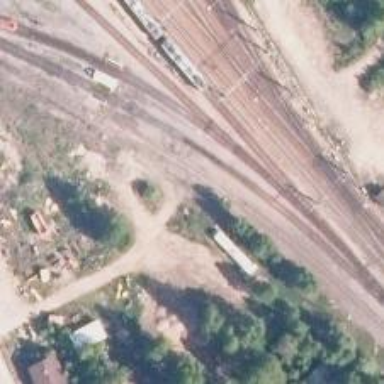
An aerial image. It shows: Rail spur service.